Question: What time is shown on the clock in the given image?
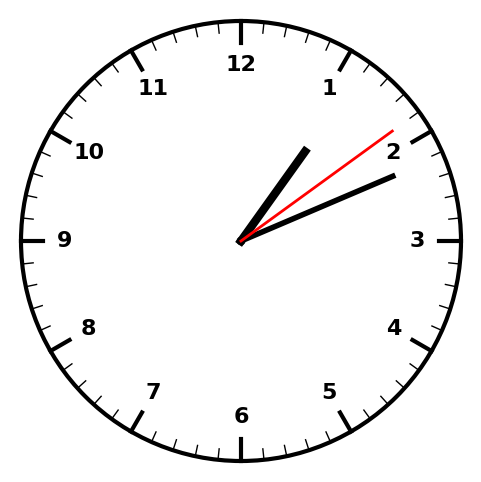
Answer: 01:11:09